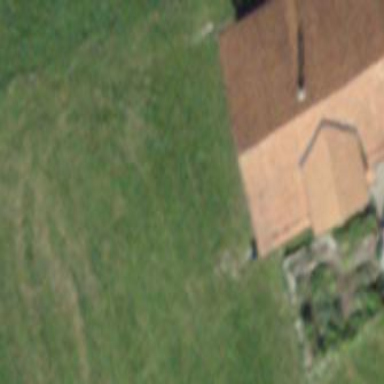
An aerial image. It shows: Farm building.